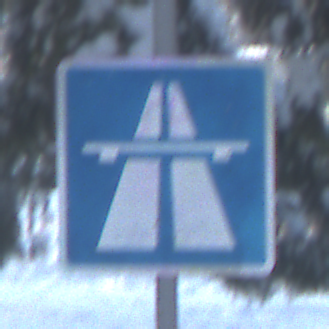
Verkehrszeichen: Autobahn
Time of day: MorningAfternoon
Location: Outdoor (Nature)
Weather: Clear
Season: Winter
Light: Natural